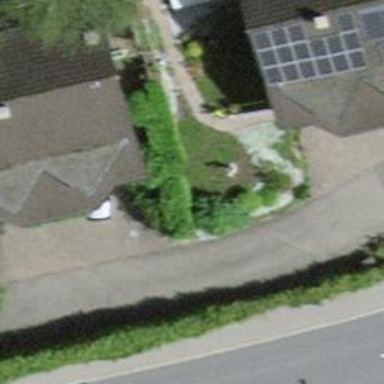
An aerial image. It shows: Hedge barrier.